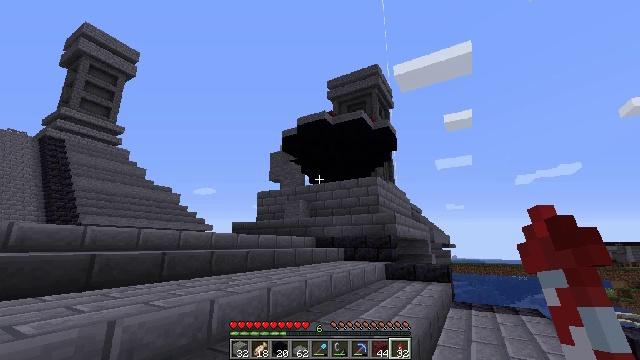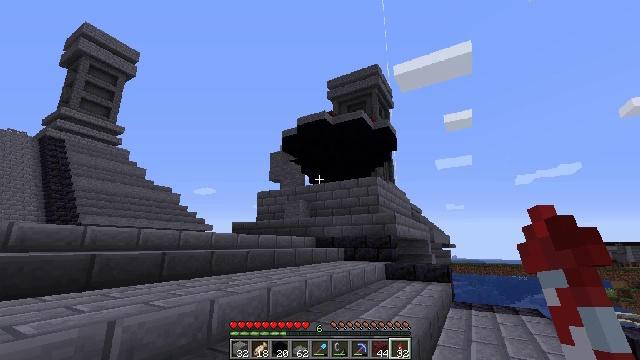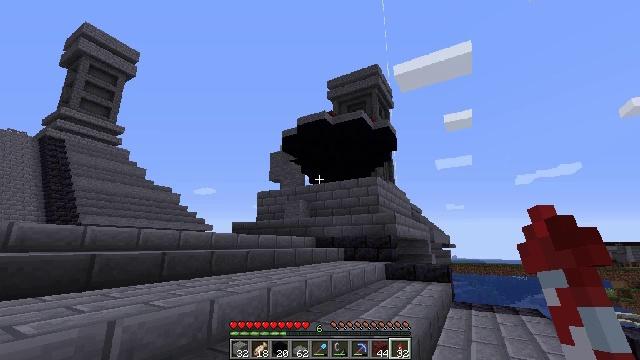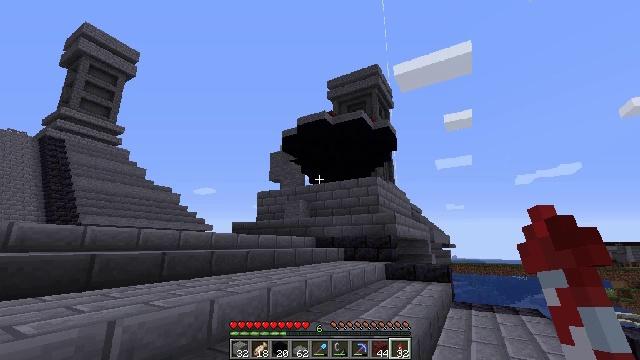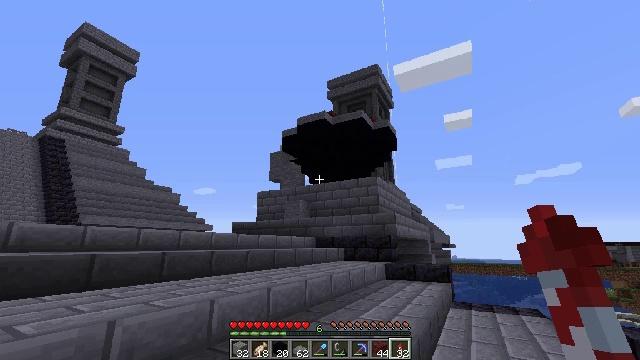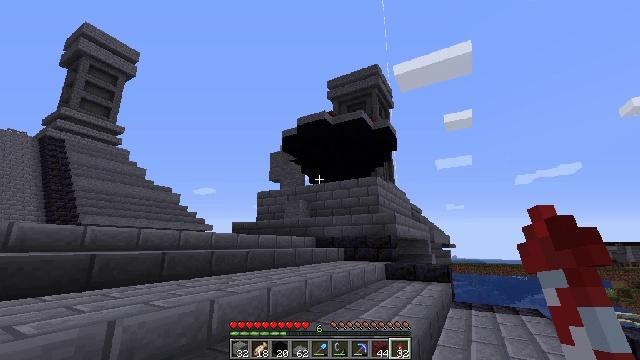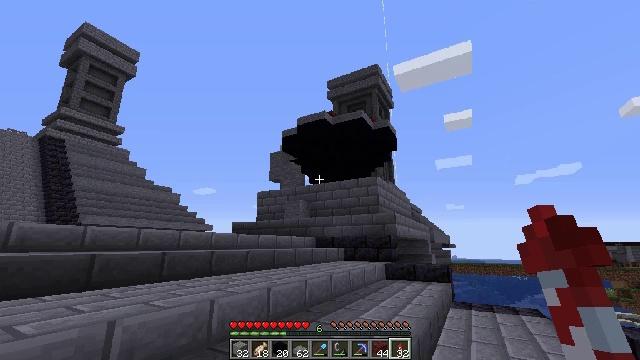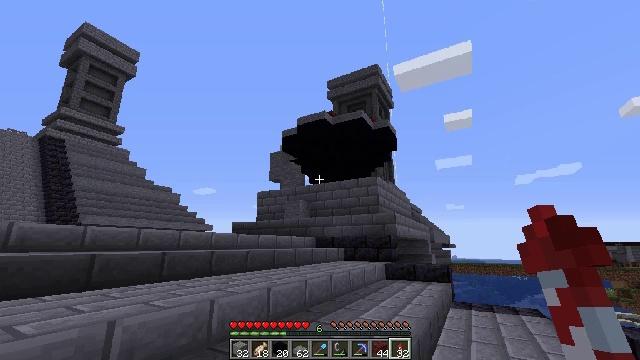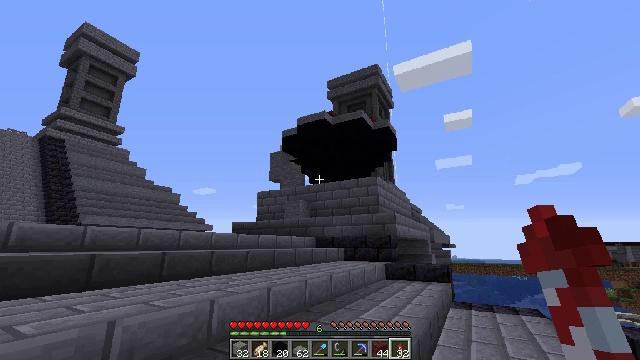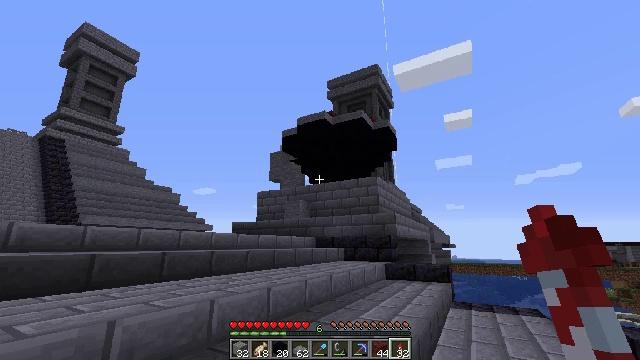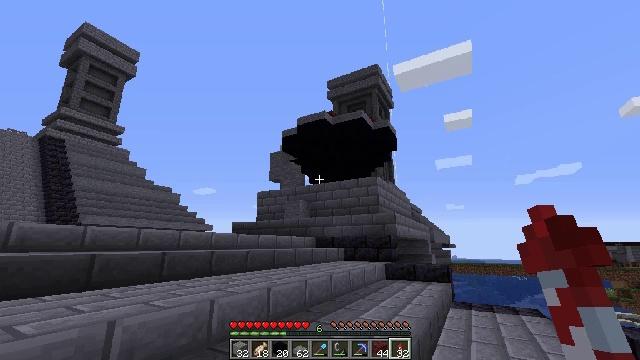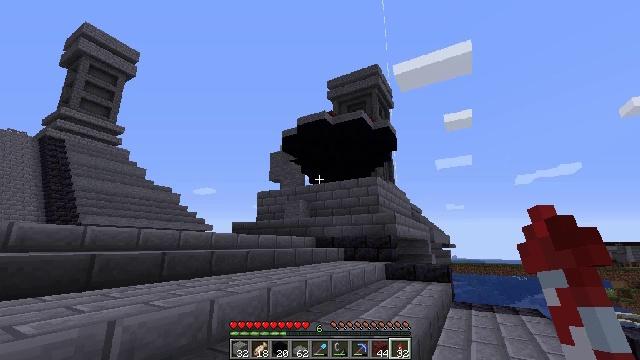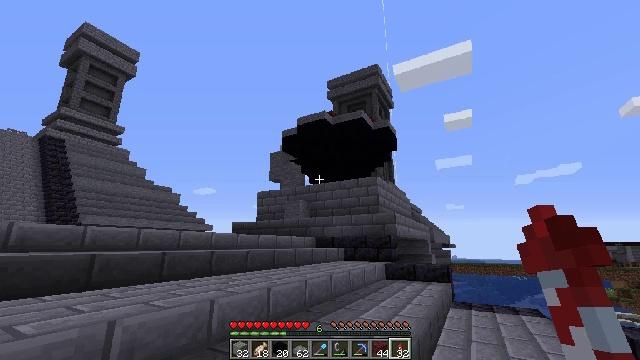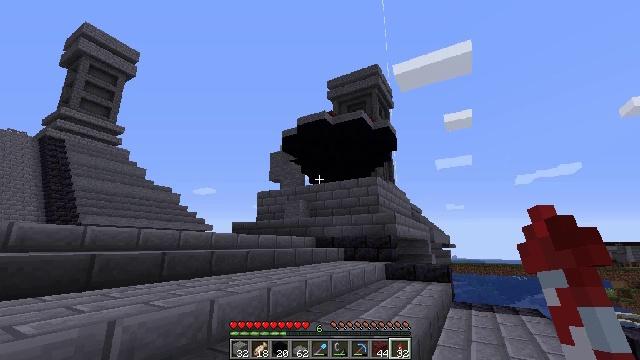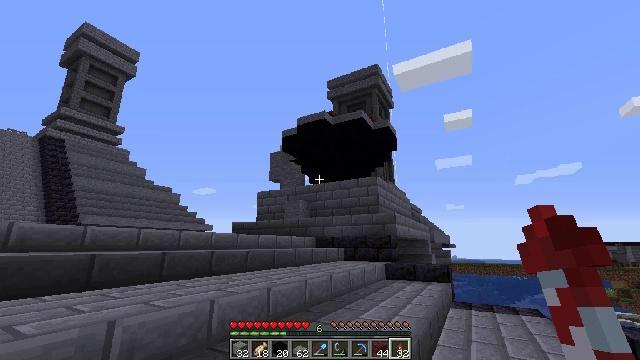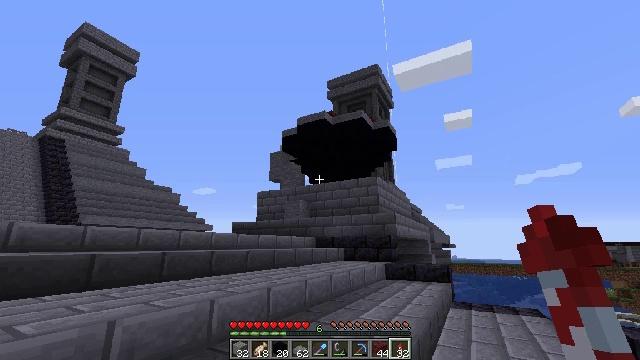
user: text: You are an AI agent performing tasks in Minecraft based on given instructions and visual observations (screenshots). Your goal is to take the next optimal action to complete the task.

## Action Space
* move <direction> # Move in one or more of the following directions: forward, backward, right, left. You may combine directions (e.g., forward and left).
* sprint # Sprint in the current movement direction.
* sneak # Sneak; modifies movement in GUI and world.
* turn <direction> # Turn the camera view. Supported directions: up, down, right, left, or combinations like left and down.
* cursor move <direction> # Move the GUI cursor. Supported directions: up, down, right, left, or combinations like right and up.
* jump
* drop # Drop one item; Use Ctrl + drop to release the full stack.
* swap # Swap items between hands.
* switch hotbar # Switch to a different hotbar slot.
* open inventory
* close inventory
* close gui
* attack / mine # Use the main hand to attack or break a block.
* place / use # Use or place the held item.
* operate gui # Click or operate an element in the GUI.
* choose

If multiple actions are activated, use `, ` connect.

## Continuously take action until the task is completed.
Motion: motion action
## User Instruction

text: Craft white concrete powder.
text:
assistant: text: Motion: no_op
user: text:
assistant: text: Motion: no_op
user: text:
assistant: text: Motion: no_op
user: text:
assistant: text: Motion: no_op
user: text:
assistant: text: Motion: no_op
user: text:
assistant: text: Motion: no_op
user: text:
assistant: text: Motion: no_op
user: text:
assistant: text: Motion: no_op
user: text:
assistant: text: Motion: no_op
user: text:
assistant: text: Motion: no_op
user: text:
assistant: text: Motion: no_op
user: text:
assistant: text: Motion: no_op
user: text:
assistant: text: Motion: no_op
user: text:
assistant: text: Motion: no_op
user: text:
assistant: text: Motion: no_op
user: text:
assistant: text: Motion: no_op
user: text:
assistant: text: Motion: no_op
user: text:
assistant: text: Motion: no_op
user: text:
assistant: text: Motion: no_op
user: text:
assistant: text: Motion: no_op
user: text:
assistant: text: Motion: no_op
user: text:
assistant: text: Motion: no_op
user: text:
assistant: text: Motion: no_op
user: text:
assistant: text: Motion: no_op
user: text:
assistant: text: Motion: no_op
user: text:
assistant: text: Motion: no_op
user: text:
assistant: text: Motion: no_op
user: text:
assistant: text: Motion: no_op
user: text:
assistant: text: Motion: no_op
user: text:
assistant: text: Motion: no_op